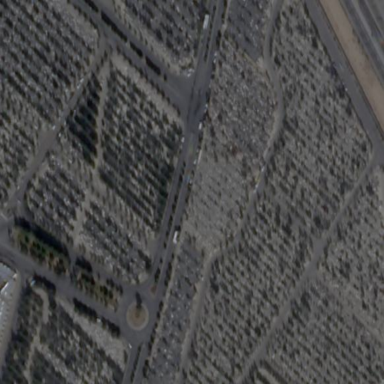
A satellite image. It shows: Cemetery.